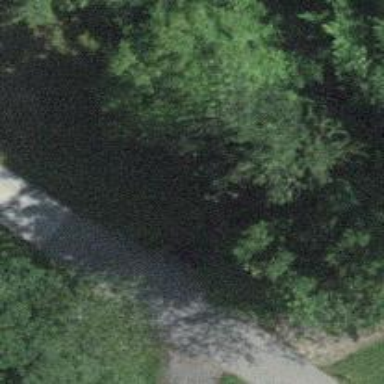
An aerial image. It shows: Culvert tunnel.